Interaction volume radius: 5 \u00c5
Interaction volume height: 15 \u00c5
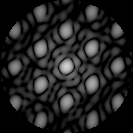
Disorder parameter: 0.1804